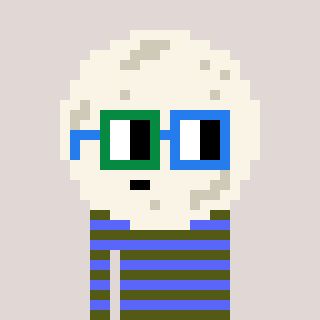
a pixel art character with square green and blue glasses, a moon-shaped head and a purple-colored body on a warm background